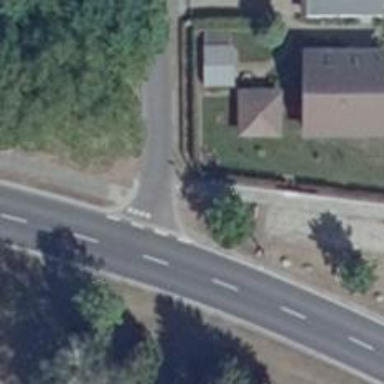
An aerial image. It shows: Footway made of concrete plates.